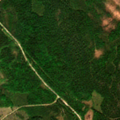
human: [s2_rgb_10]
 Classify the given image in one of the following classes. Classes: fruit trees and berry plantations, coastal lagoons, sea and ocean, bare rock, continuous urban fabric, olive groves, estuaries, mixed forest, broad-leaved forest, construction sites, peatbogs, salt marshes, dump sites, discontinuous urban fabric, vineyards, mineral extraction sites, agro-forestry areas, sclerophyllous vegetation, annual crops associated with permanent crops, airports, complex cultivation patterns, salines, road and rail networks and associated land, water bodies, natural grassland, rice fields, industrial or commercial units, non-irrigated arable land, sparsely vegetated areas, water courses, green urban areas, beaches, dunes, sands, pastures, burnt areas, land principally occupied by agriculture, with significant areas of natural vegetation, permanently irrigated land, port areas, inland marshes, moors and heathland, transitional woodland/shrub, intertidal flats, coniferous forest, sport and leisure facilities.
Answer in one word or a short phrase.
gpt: coniferous forest, mixed forest, transitional woodland/shrub